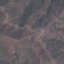
Label: HerbaceousVegetation